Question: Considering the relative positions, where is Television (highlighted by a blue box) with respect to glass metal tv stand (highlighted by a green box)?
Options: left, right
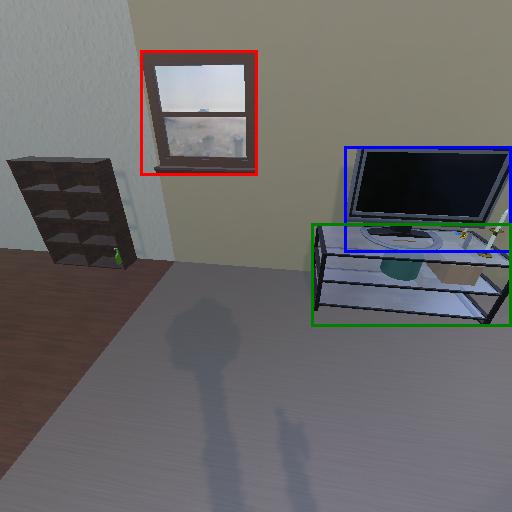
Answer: left